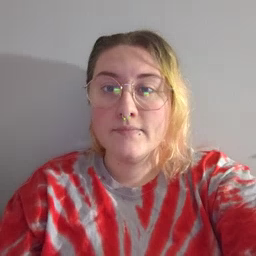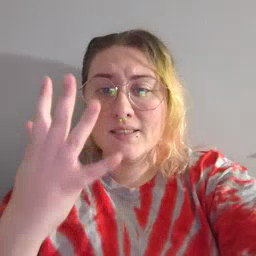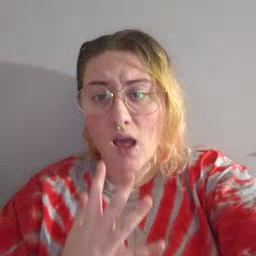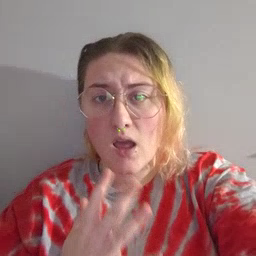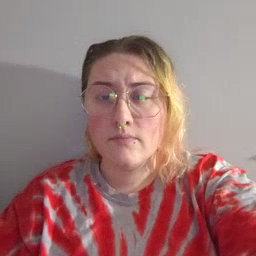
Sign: sad